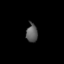
Tissue: lung
Cell type: Epithelial cells
Senescence score: 0.5785
Nuclear area (px): 203
Mean DAPI intensity: 93.69